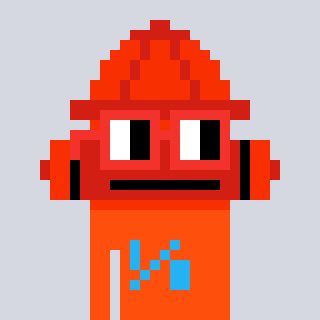
a pixel art character with square red glasses, a fire hydrant-shaped head and a orange-colored body on a cool background